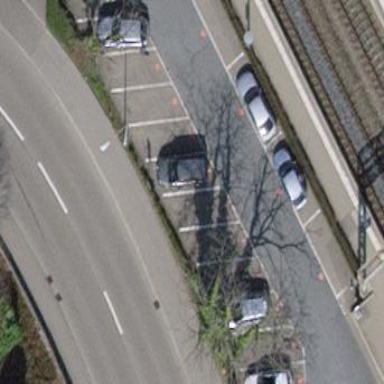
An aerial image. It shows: Parking area with surface parking facilities and park and ride service available.